Brain MRI, t1w sequence, axial 2D slice.
Patient: age 23, sex F, weight 90 kg, height 1.9 m
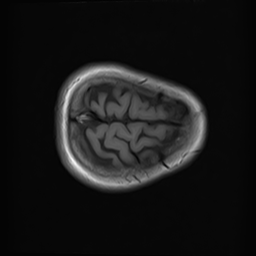